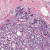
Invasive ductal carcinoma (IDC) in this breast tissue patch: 1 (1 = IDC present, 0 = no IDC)